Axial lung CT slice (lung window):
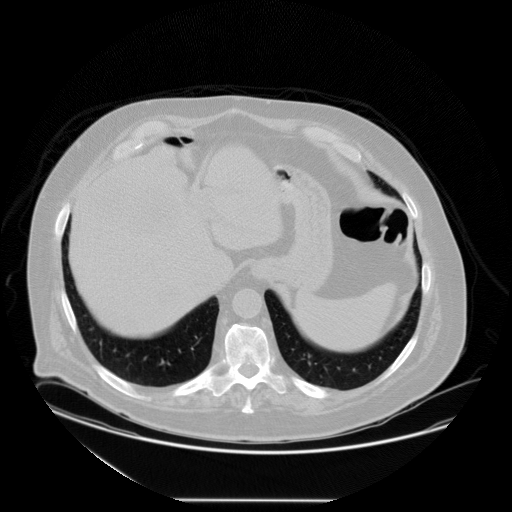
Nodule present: no